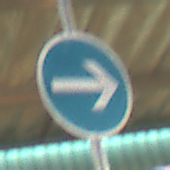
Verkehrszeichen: VorgeschriebeneFahrtrichtungHierRechts
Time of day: MorningAfternoon
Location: Roofed (Special)
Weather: NotSpecified
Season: NotSpecified
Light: Artificial